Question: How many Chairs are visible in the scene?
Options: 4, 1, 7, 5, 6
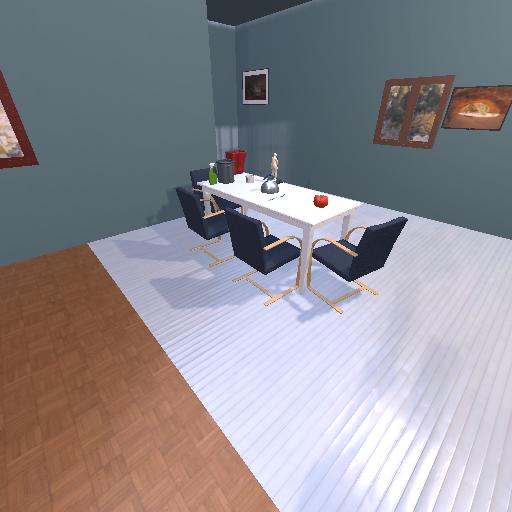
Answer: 4